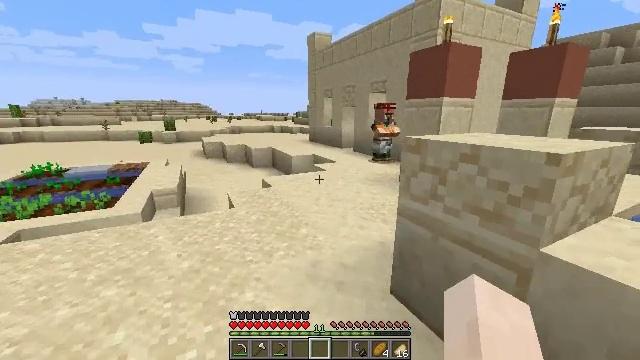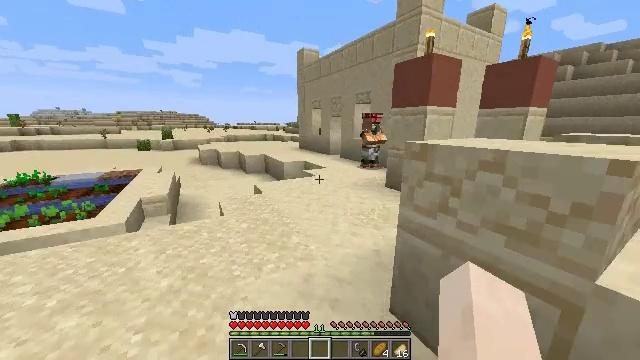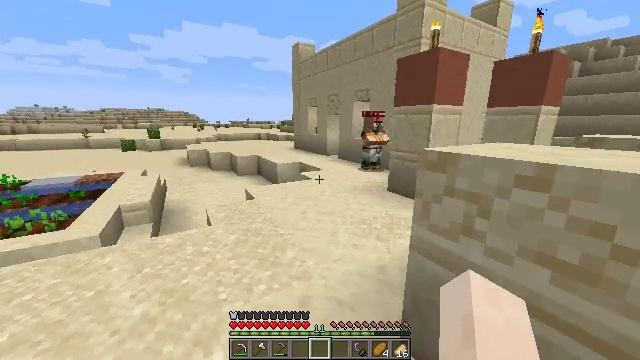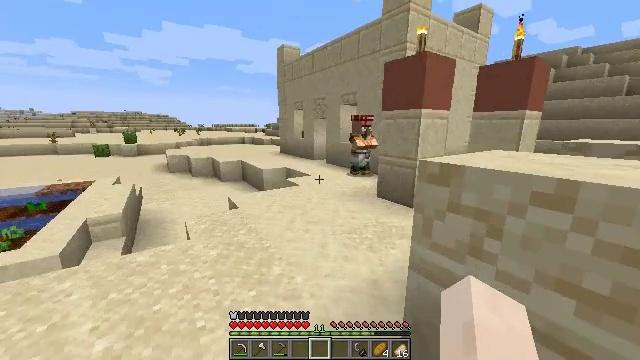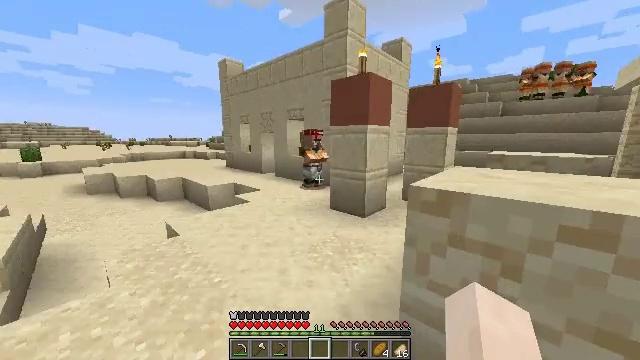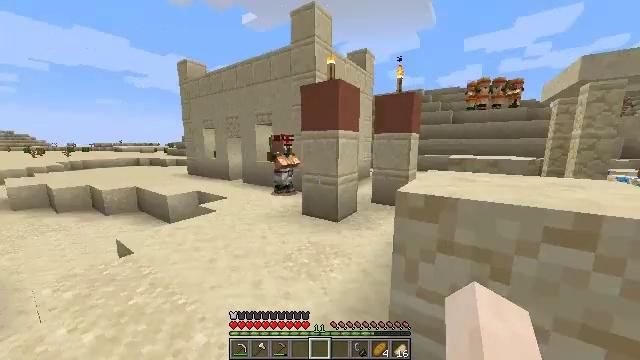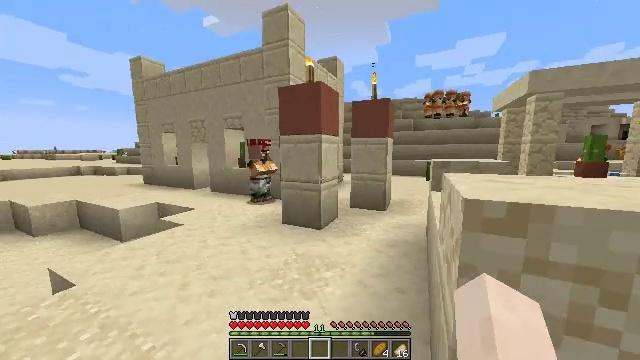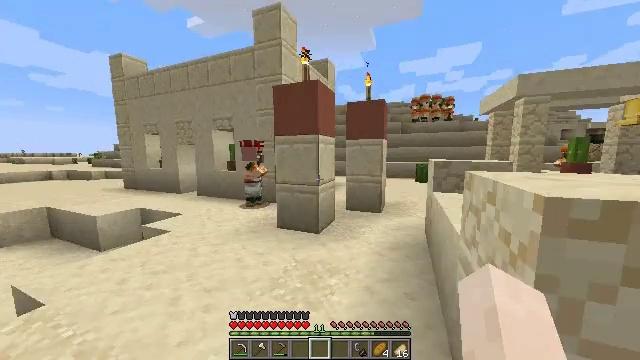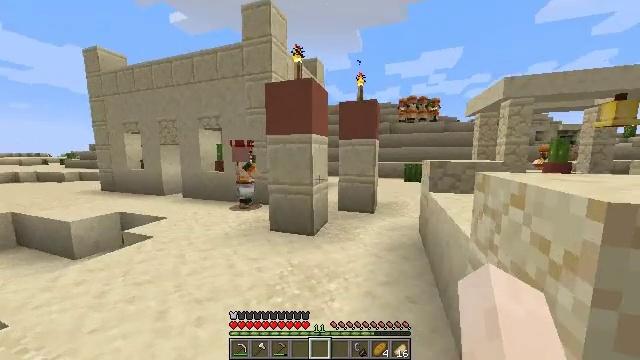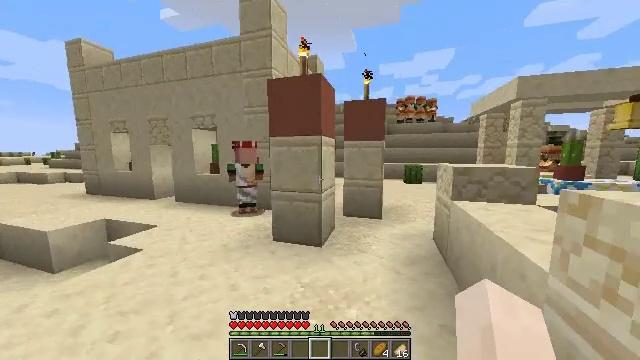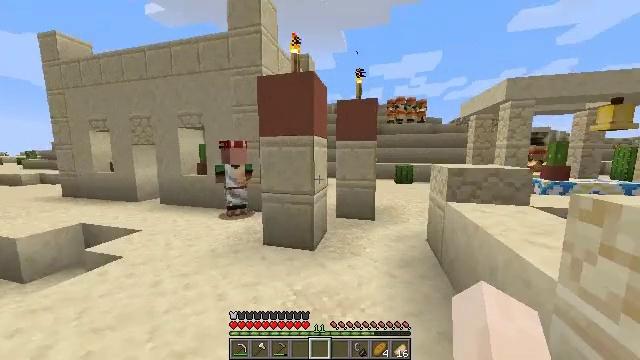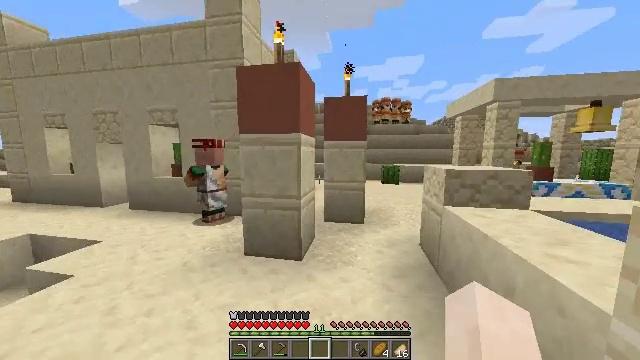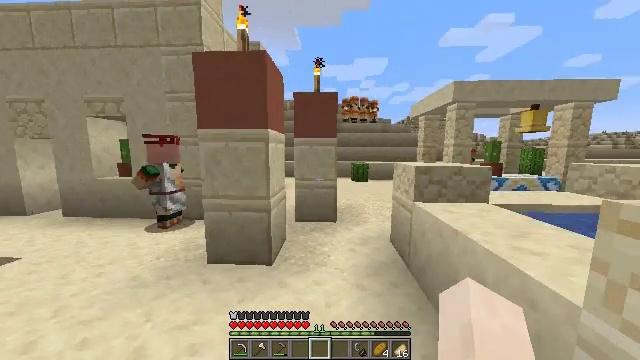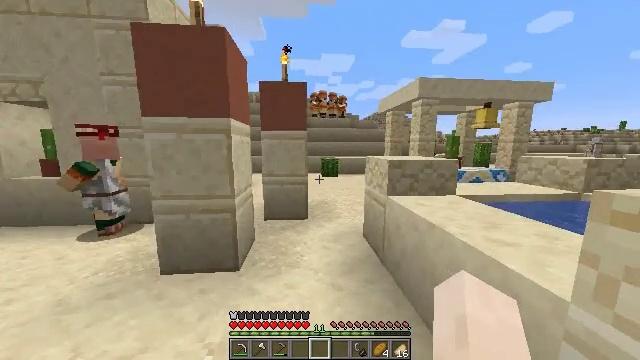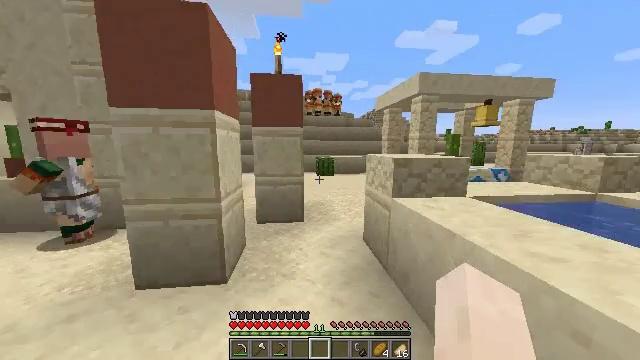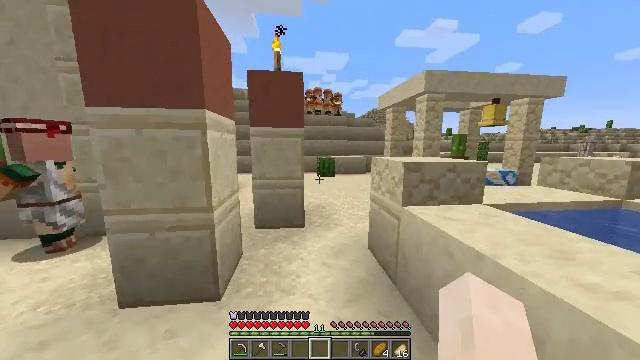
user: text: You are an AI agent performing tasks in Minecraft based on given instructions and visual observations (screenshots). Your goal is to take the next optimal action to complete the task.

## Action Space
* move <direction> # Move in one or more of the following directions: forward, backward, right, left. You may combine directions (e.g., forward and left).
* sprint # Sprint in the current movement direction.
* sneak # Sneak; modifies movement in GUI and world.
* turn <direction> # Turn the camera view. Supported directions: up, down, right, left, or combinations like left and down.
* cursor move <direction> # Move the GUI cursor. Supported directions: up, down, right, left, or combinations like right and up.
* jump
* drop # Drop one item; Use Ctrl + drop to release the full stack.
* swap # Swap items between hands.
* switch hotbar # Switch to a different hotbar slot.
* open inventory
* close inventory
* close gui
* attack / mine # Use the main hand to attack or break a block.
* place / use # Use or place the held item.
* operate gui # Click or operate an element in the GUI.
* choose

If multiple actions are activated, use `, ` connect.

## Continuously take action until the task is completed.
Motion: motion action
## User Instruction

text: Utilize crafting to create an apple.
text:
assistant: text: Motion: move forward, sprint, turn right
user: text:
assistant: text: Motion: move forward, sprint
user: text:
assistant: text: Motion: move forward, sprint, turn right and up
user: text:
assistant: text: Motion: move forward and move left, sprint, turn right and up
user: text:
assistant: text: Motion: move forward and move left, sprint, turn right and up
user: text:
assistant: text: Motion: move forward and move left, sprint, turn right and up
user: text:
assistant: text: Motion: move forward and move left, sprint, turn right
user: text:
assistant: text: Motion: move forward and move left, sprint, turn right
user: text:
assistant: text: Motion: move forward, sprint, turn right
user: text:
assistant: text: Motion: move forward, sprint, turn right
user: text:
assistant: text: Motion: move forward, sprint, turn right
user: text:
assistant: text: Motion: move forward, sprint, turn right
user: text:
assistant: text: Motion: move forward, sprint, turn right and down
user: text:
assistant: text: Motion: move forward, sprint, turn right
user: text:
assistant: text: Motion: move forward, sprint
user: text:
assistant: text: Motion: move forward, sprint
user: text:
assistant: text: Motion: move forward and move right, sprint
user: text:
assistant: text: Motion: move forward and move right, sprint
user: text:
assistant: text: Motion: move forward and move right, sprint
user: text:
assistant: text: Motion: move forward, sprint
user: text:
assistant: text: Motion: move forward, sprint
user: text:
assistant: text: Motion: move forward, sprint
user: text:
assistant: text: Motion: move forward, sprint
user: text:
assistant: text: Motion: move forward, sprint
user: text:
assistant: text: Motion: move forward, sprint
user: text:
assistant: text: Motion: move forward, sprint
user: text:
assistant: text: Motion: move forward, sprint
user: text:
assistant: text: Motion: move forward, sprint
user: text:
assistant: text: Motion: move forward, sprint
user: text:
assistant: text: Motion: move forward, sprint